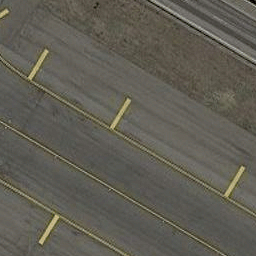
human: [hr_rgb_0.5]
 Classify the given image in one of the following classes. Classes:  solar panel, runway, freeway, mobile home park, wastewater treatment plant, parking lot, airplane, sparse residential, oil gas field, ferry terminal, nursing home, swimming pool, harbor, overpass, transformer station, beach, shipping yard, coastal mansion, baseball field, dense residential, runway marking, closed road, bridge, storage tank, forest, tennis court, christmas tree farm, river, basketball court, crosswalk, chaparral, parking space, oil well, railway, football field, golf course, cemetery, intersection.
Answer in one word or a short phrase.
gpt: runway marking